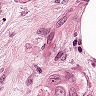
Metastatic tissue present: yes